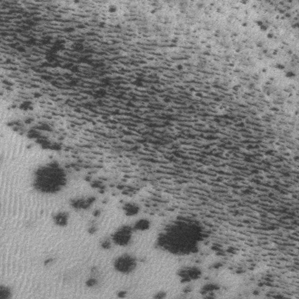
Label: frost